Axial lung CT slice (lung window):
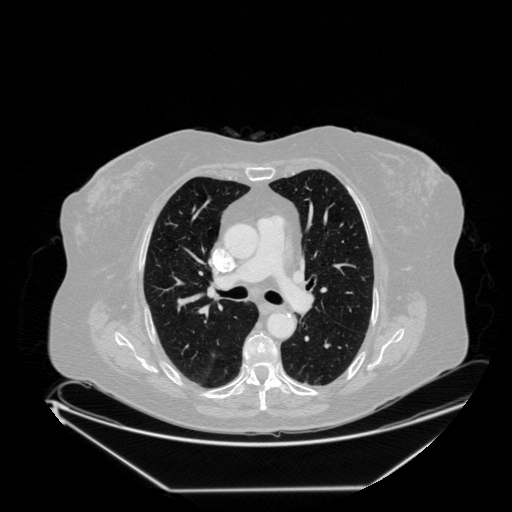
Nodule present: no